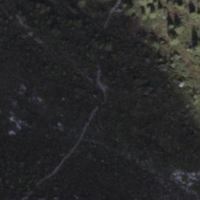
EUNIS habitat code: 23
Species observed at this site:
Dryas octopetala